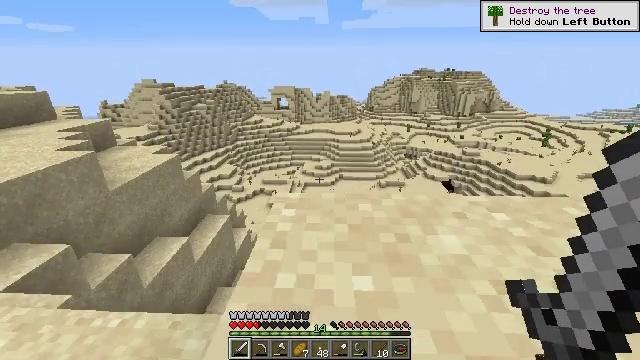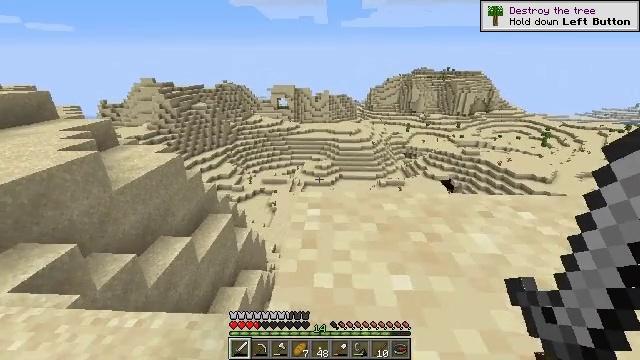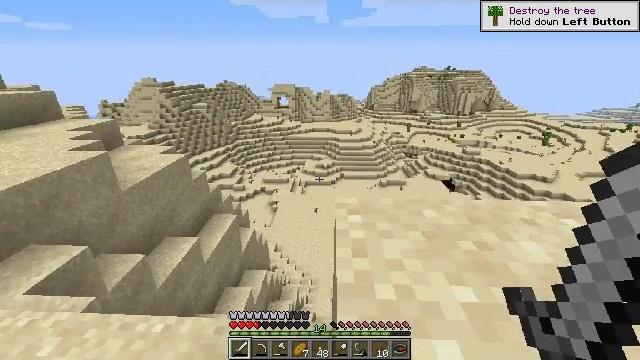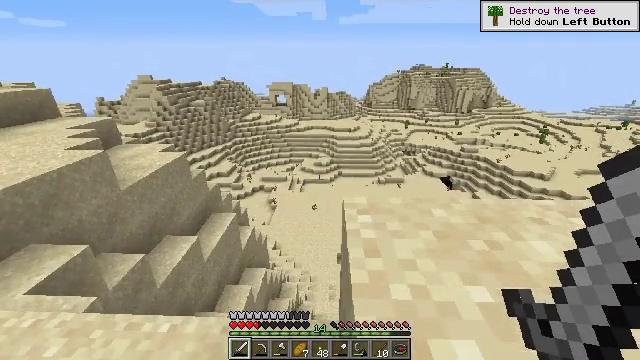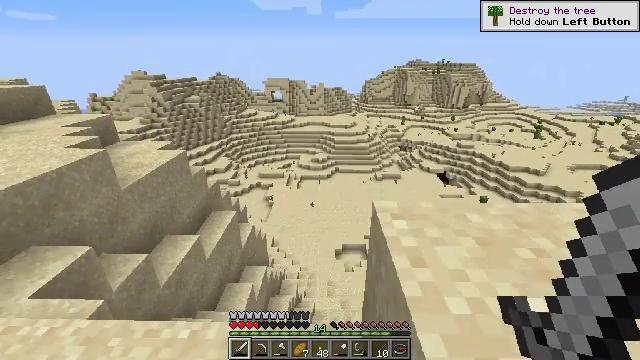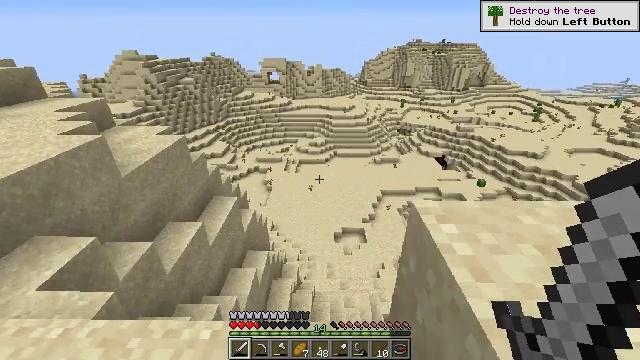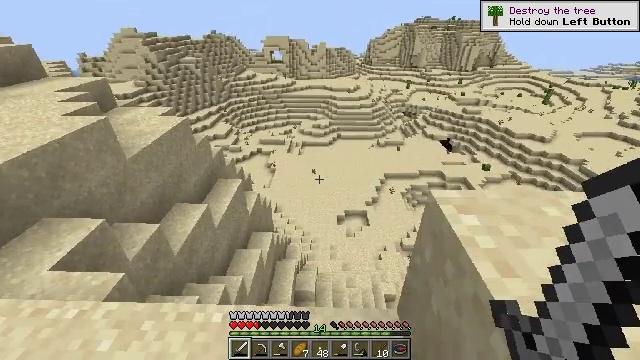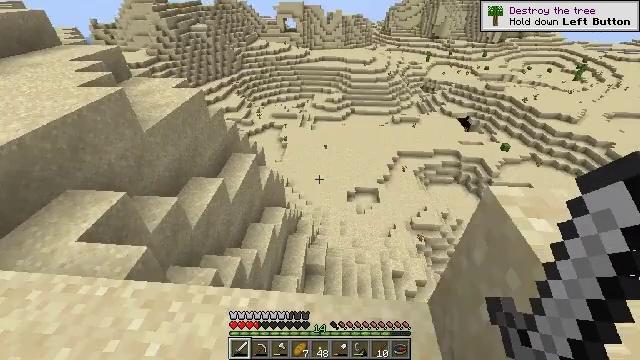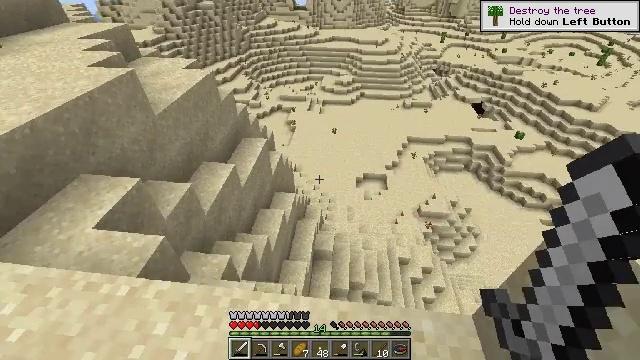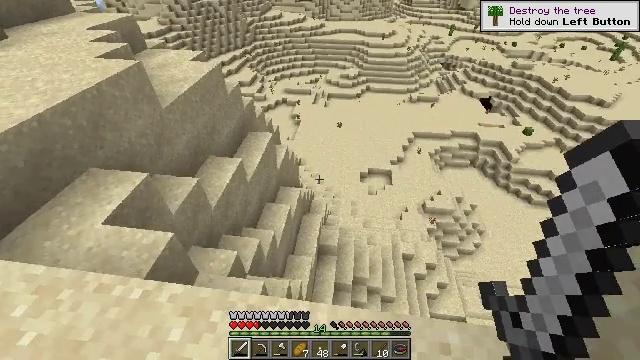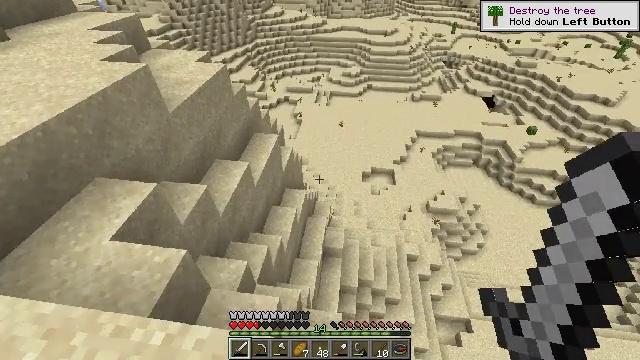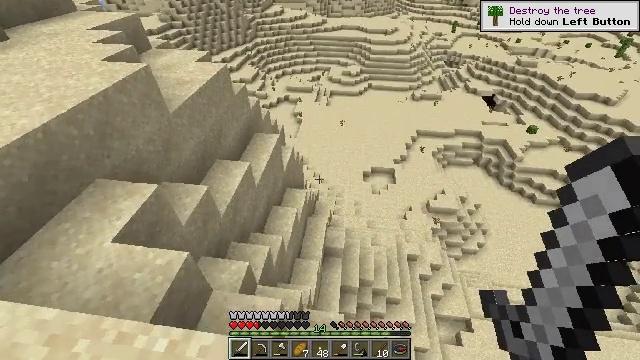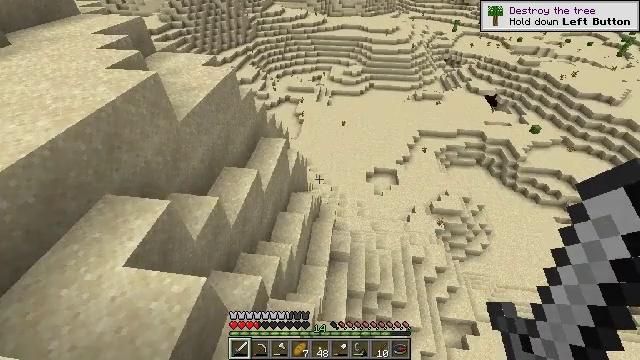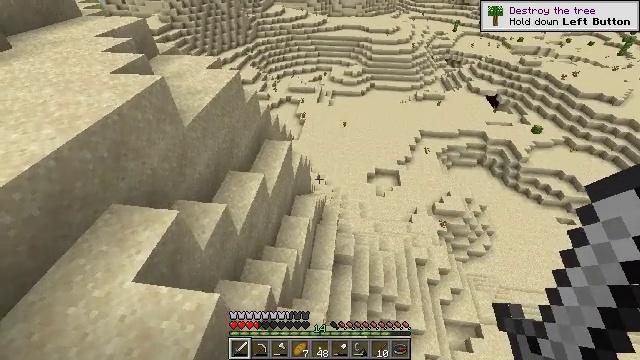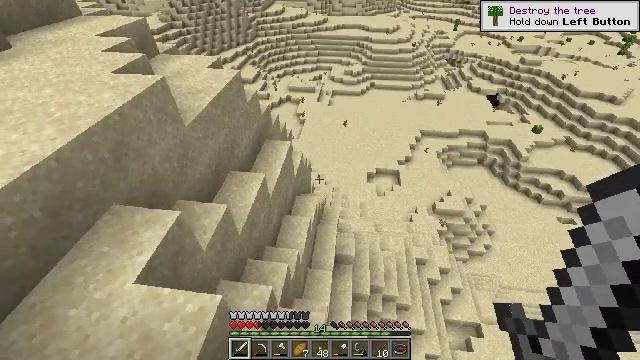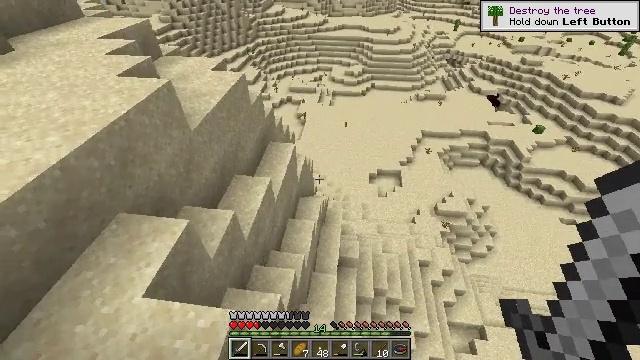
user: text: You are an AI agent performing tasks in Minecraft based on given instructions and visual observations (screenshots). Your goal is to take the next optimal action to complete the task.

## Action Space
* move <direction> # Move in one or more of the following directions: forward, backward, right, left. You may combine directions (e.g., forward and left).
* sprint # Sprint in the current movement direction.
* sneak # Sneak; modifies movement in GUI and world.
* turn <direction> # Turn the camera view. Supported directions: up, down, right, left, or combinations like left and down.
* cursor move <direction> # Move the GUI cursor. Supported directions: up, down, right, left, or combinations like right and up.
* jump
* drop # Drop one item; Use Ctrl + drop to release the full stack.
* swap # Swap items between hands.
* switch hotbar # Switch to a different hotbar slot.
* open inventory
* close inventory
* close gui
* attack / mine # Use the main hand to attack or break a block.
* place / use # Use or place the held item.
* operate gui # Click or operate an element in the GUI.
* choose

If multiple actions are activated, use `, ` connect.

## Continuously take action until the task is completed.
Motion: motion action
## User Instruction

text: Collect the dead bush from dry areas.
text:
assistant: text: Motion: move forward and move left
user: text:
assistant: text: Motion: move forward and move left
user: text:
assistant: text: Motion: move forward and move left
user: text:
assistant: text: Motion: move forward and move left
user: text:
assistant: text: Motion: move forward and move left, turn down
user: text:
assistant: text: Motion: move forward and move left, turn down
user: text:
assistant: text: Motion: move forward and move left, turn left and down
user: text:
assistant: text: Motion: move forward and move left, turn left and down
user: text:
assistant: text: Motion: move forward and move left, turn left and down
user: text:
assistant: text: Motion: move forward and move left
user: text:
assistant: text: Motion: move forward and move left
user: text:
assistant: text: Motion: move forward and move left
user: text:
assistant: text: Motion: move forward and move left
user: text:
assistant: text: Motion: move forward and move left
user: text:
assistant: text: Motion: move forward and move left
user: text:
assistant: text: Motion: move forward
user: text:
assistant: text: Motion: move forward
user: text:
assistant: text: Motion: move forward
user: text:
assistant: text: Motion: move forward
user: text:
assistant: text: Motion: move forward
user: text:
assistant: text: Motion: move forward
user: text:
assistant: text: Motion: move forward
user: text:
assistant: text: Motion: move forward
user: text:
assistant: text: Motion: move forward
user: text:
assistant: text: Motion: move forward
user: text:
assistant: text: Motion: move forward
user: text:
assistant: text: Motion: move forward
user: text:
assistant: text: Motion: move forward and move left
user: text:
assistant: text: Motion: move forward and move left
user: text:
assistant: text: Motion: move forward and move left